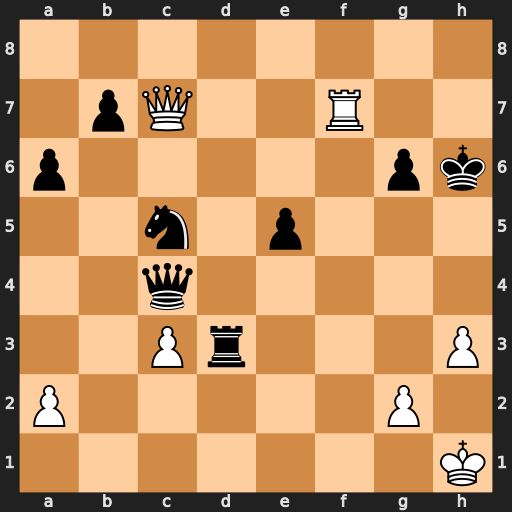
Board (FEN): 8/1pQ2R2/p5pk/2n1p3/2q5/2Pr3P/P5P1/7K
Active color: w
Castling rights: -
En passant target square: -
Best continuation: Rh7+ Kg5 Qxe5#